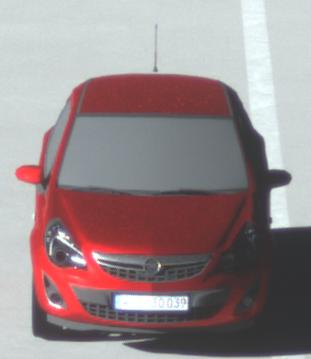
Make: Opel
Model: Corsa 1.2
Detailed model: Corsa (D)
Model produced from: 2011/01
Model produced until: 2014/08
Doors: 3
Color: red
Road condition: dry road
Daytime: morning or afternoon
Contrast: high contrast